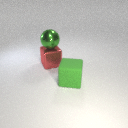
large green metal sphere above large red metal cube